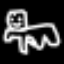
Label: angel